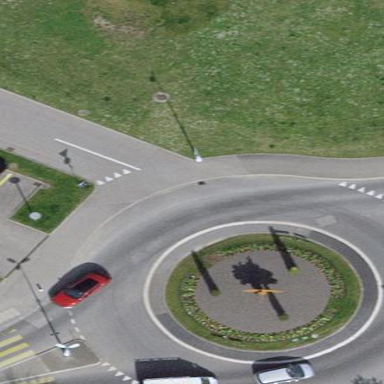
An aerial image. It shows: Secondary road with asphalt surface leading to roundabout.